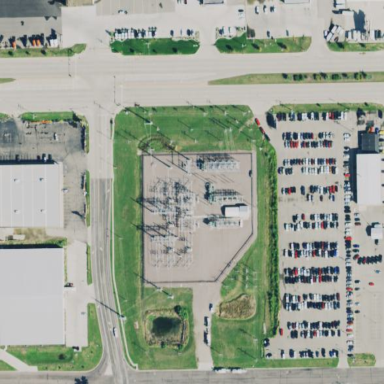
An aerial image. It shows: Distribution substation surrounded by fence.